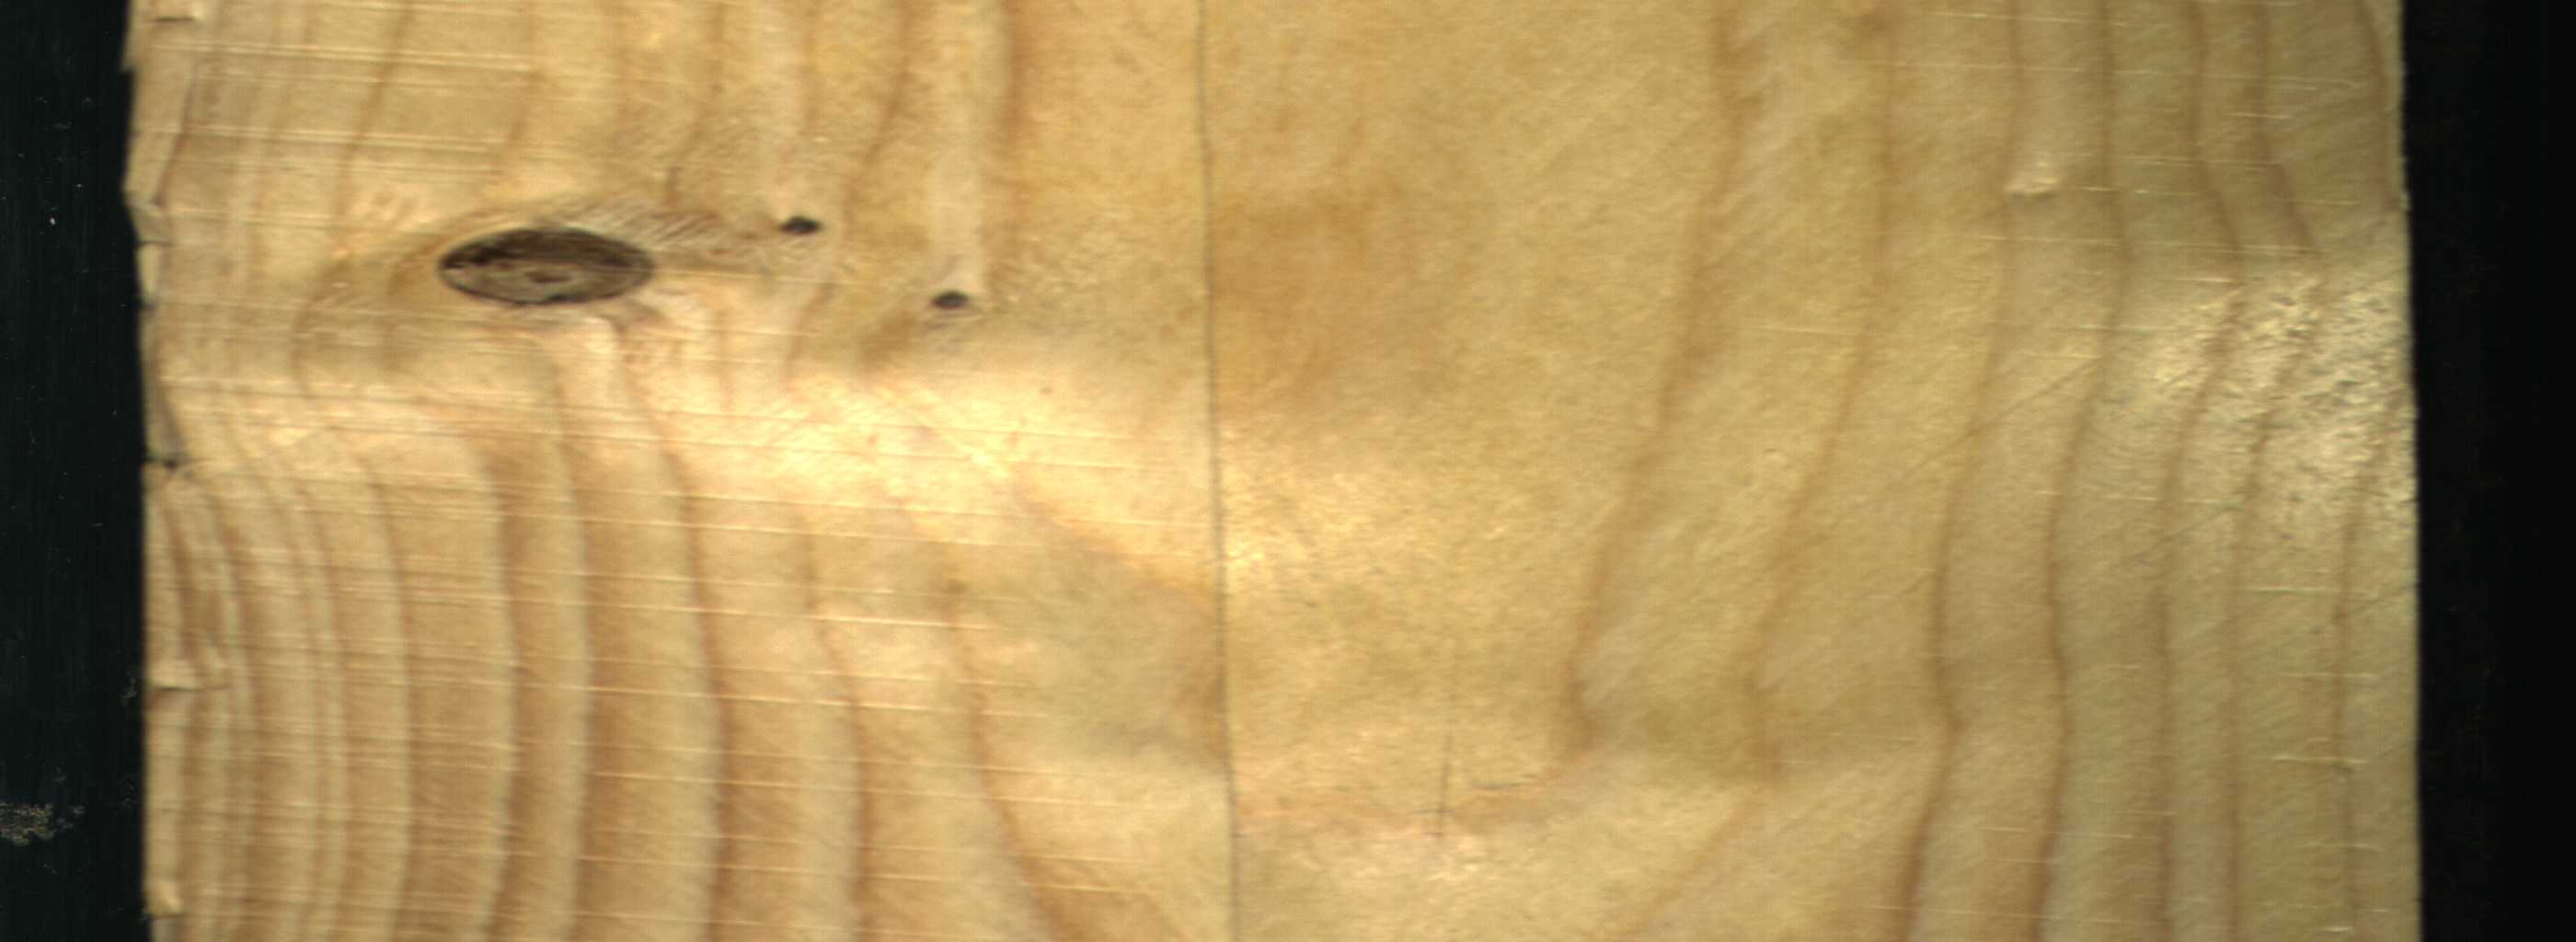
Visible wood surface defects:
Dead_Knot
Dead_Knot
Dead_Knot